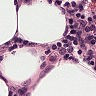
Metastatic tissue present: no